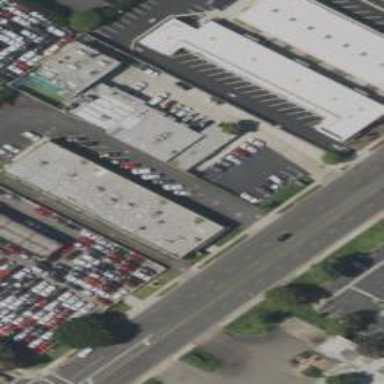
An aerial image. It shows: Commercial building.